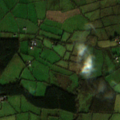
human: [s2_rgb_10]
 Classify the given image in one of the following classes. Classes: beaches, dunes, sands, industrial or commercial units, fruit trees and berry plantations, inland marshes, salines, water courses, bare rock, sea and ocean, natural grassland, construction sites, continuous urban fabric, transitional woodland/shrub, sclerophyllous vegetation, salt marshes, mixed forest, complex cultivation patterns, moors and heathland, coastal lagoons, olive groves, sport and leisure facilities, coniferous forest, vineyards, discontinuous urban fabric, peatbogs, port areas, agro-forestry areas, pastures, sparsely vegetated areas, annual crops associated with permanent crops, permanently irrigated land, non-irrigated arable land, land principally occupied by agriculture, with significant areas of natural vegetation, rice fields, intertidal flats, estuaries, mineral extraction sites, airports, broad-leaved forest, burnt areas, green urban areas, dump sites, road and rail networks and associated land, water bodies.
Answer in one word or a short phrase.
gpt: pastures, transitional woodland/shrub